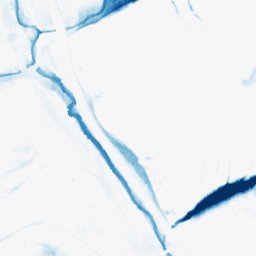
Category: morphological
Decomposition family: morphological_ellipse
Decomposition parameters: operation: closing
width: 30
height: 10
Upsampling method: quintic
Upsampling parameters: scale: 8
Upsampling scale: 8